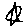
Label: star